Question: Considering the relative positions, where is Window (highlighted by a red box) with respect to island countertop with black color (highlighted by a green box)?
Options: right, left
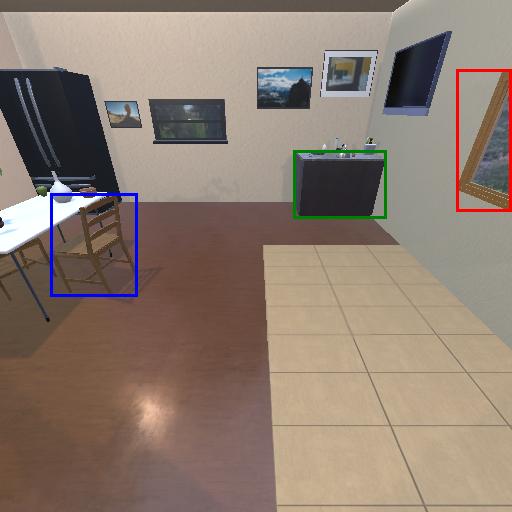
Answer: right